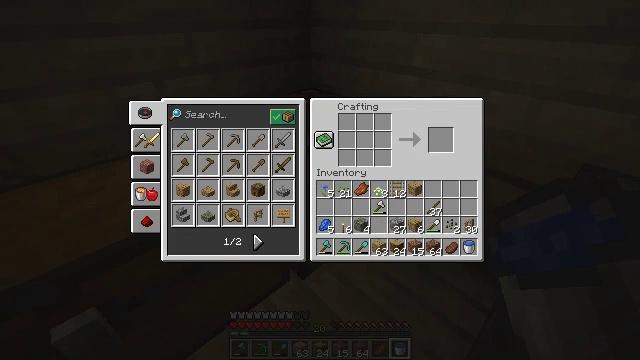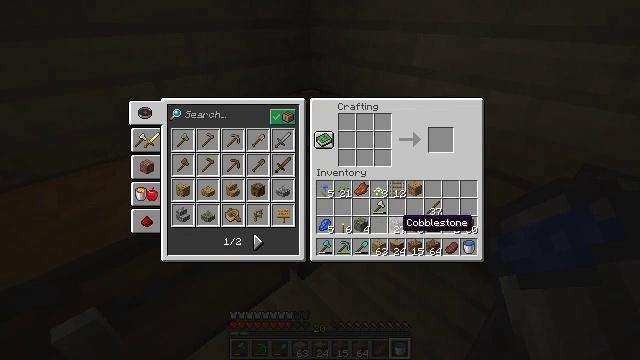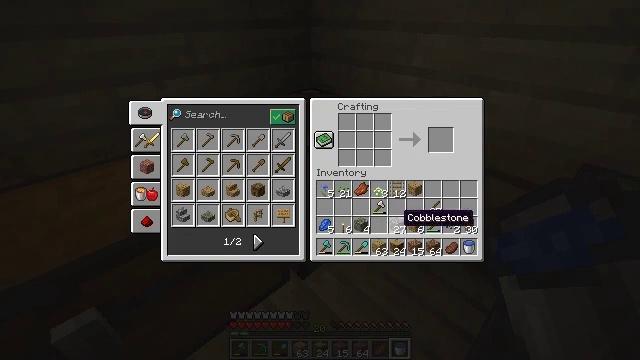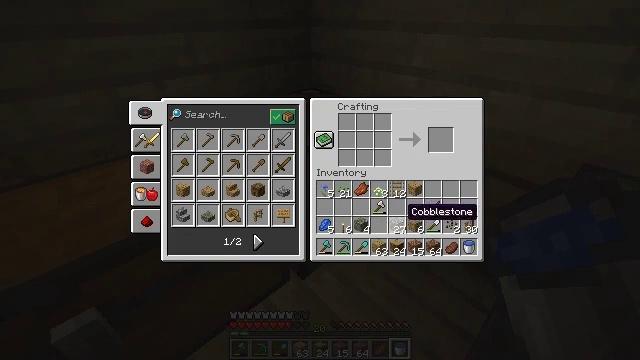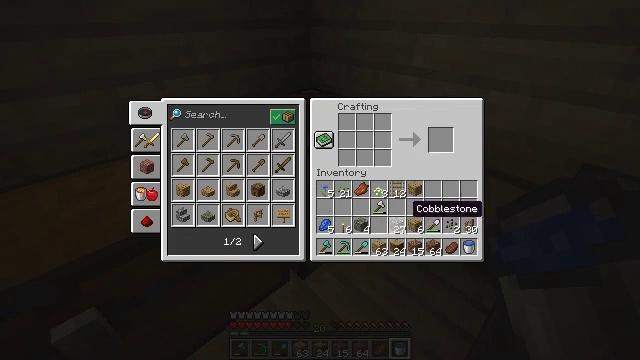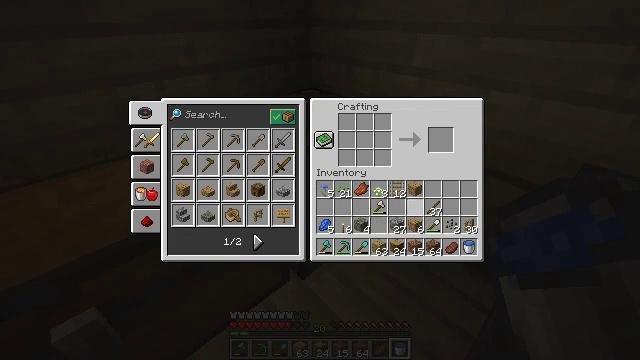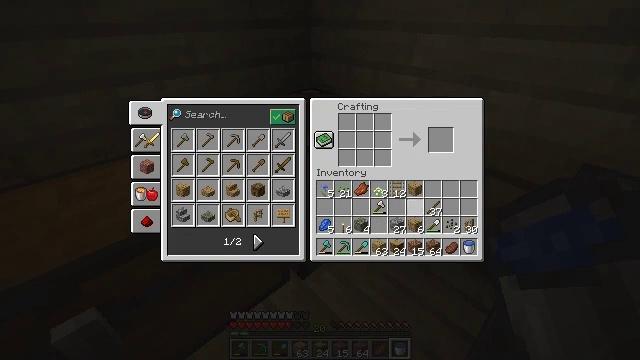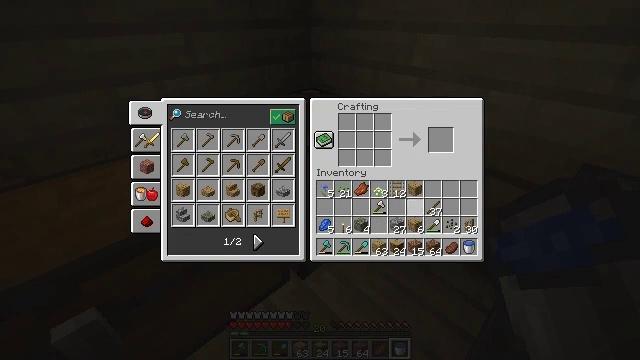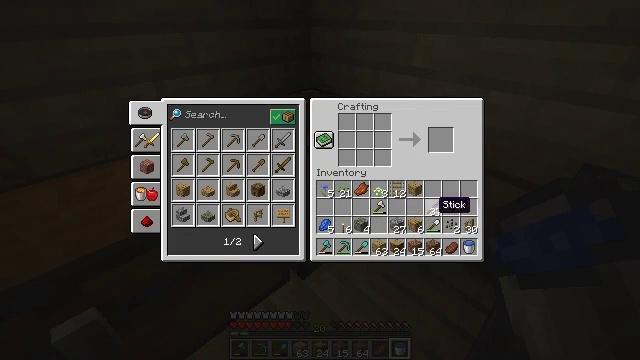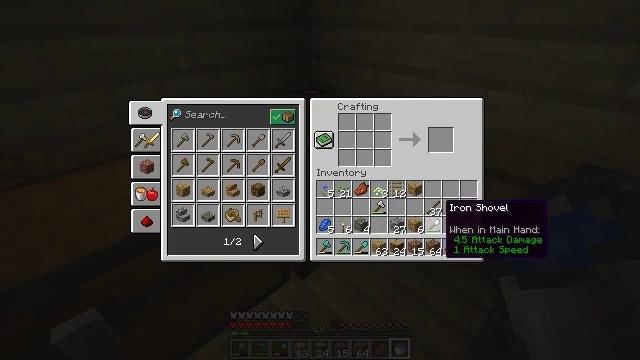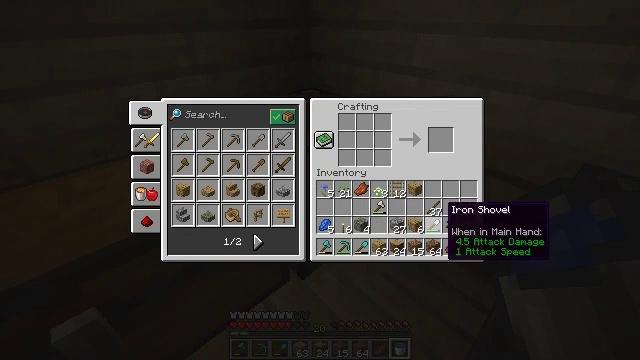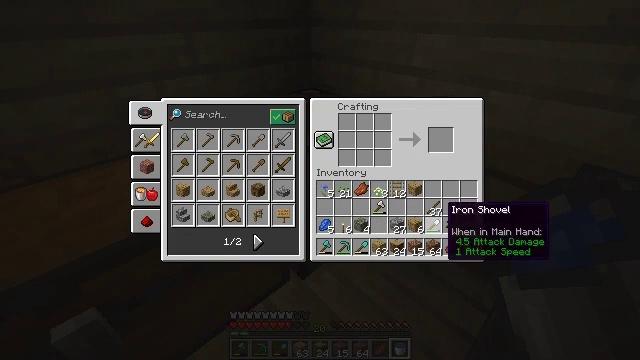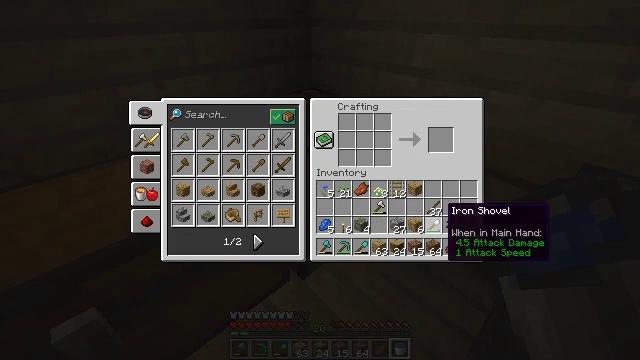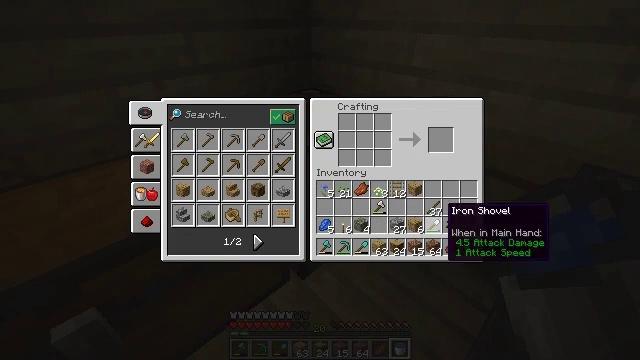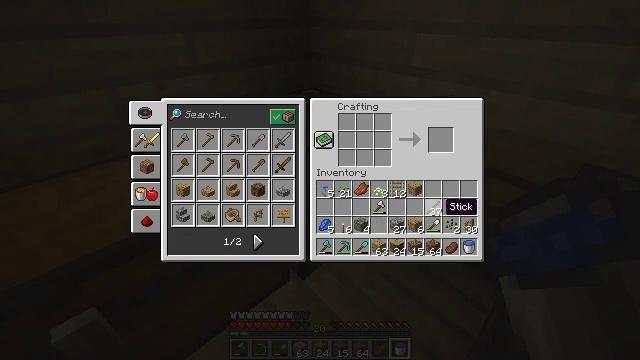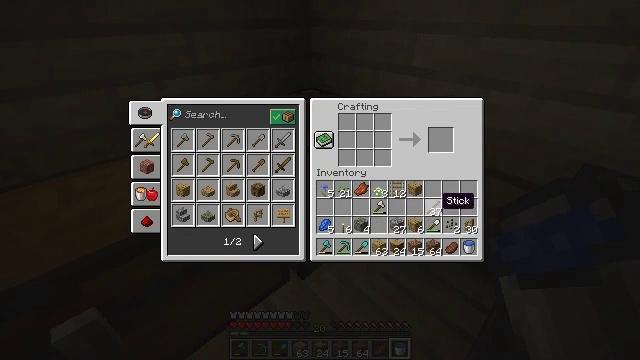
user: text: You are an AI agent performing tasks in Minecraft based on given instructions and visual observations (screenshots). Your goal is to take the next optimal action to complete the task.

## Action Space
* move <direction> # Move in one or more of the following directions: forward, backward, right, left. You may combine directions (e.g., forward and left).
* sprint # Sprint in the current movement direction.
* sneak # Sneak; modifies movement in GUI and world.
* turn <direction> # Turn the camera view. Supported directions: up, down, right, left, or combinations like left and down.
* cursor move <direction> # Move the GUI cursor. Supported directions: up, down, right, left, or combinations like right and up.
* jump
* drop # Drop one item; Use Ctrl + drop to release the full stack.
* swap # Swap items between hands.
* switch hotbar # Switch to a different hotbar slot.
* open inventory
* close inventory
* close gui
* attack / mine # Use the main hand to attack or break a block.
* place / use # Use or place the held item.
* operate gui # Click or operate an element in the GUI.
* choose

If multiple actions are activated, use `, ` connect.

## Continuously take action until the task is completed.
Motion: motion action
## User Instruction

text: Use the crafting table to create a stone hoe.
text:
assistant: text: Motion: no_op
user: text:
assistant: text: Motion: no_op
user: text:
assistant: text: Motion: no_op
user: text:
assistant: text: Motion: no_op
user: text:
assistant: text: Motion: cursor move right
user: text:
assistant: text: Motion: no_op
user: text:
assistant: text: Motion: no_op
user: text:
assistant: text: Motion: cursor move right
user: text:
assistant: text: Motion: cursor move right
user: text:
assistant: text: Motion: no_op
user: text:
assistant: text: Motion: no_op
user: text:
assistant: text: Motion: no_op
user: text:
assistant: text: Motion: no_op
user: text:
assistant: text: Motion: no_op
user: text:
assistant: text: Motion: no_op
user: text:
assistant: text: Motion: no_op
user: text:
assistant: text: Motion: no_op
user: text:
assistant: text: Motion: no_op
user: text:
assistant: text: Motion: no_op
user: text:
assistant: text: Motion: operate gui
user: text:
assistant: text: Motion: operate gui
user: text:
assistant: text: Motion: no_op
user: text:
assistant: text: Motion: cursor move left and up
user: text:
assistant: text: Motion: cursor move left and up
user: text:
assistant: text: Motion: cursor move left and up
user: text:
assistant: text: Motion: no_op
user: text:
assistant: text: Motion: no_op
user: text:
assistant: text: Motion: cursor move left
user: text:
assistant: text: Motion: cursor move left
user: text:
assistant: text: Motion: cursor move left